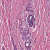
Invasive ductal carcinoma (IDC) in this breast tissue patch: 1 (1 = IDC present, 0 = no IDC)